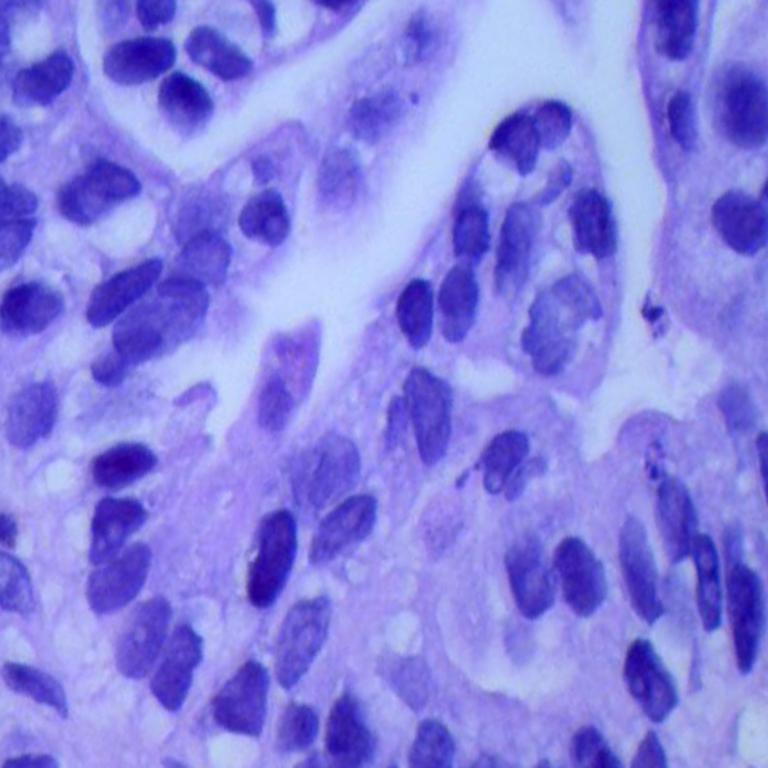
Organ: lung
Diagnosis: adenocarcinomas